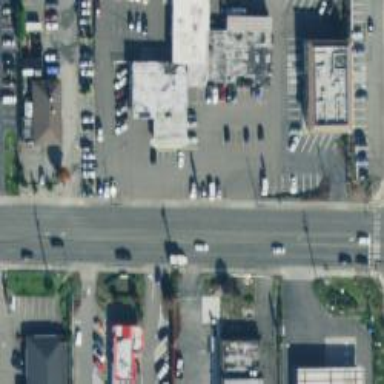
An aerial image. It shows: Building that houses car repair shop.